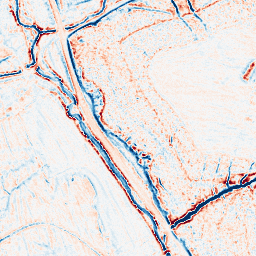
Category: edge_preserving
Decomposition family: bilateral
Decomposition parameters: d: 9
sigma_color: 50
sigma_space: 25
Upsampling method: edge_directed
Upsampling parameters: scale: 4
Upsampling scale: 4